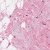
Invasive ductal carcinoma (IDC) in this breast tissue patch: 0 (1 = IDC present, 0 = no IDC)